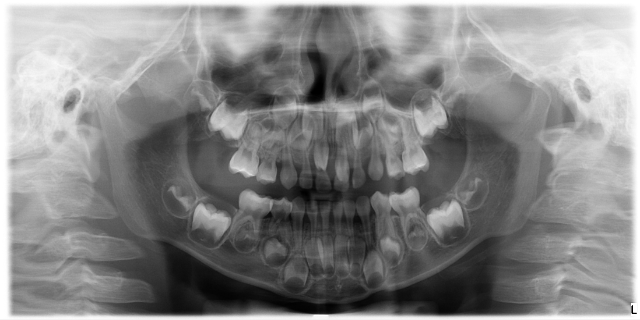
child